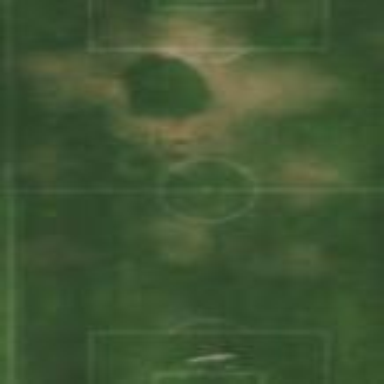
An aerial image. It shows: Soccer pitch for leisureland activities.